Question: I am working on a project which involves a series of perspective transformations on figures where the user will eventually be able to navigate through them. I've been working on a prototype for the transformations which I've been developing with the help of <URL>
Basically, I have 4 points from which I calculate the matrix using the numberic.js function and then apply the matrix3D css3 transformation to the svg element.
You can see the transformation working <URL>. The problem is, if I apply the transformation to the g tag, inside the SVG, or the image for that matter, the transformation comes out wrong and I can't figure out why.
'''
var margin = {top: 152.5, right: 200, bottom: 152.5, left: 200},
width = 700 - margin.left - margin.right,
height = 500 - margin.top - margin.bottom;
var sourcePoints = [[0, 0], [width, 0], [width, height], [0, height]],
targetPoints = [[225.201, 48.411], [1188.39, 185.159], [1869.12, 892.339], [217.525, 231.14]];
var svgTransform;
var transform = ["", "-webkit-", "-moz-", "-ms-", "-o-"].reduce(function(p, v) {
return v + "transform" in document.body.style ? v : p;
}) + "transform";
function transformed() {
for (var a = [], b = [], i = 0, n = sourcePoints.length; i < n; ++i) {
var s = sourcePoints[i], t = targetPoints[i];
a.push([s[0], s[1], 1, 0, 0, 0, -s[0] * t[0], -s[1] * t[0]]), b.push(t[0]);
a.push([0, 0, 0, s[0], s[1], 1, -s[0] * t[1], -s[1] * t[1]]), b.push(t[1]);
}
var X = numeric.solve(a, b, true), matrix = [
X[0], X[3], 0, X[6],
X[1], X[4], 0, X[7],
0, 0, 1, 0,
X[2], X[5], 0, 1
].map(function(x) {
return d3.round(x, 6);
});
svgTransform.style(transform, "matrix3d(" + matrix + ")");
}
function reset() {
targetPoints = [[0, 0], [width, 0], [width, height], [0, height]];
transformed();
targetPoints = [[225.201, 48.411], [1188.39, 185.159], [1869.12, 892.339], [217.525, 231.14]];
}
function initialize() {
svgTransform = d3.select("#vis").append("svg")
.attr("width", $("#vis").width())
.attr("height", $("#vis").height())
.style(transform + "-origin", 0 + "px " + 0 + "px " + 0 + "px");
svgTransform.append("g")
.append("image")
.attr("xlink:href", "http://i.imgur.com/RqtyZjC.png")
.attr("width", width)
.attr("height", height);
$("button.transform").click(function(evt) {
evt.stopPropagation();
transformed();
});
$("button.reset").click(function(evt) {
evt.stopPropagation();
reset();
});
}
initialize();
'''
On the final product I'll have several imagens transformed and, with this solution, I'll have to create a svg tag for each of them. This'll complicate things as I want padding and zooming options on the visualization.
I've also tried doing this with only divs and it also works fine (fiddle <URL> but the reason I wanted to use SVG was to facilitate the user interface creation and the use of zoom and panning.
Anyone more experienced than me can figure out why the transformations do not work inside the svg?
Bellow is a picture of the result if the transformation is applied to the g or image tag, inside the SVG.

Thanks in advance for your help!
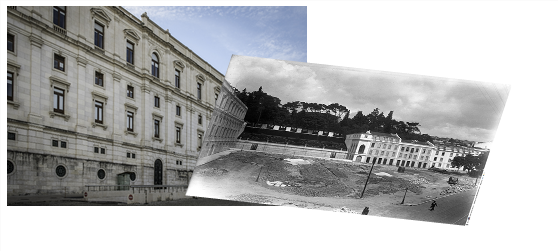
Answer: It is safe to apply CSS 3D transforms to outermost '<svg>' elements, just as you can any HTML element. But browser support for 3D transforms of SVG child elements is still under development and is currently unreliable. The spec that describes it (<URL> is still just a working draft. It might make sense to avoid it for now.